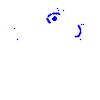
Particle: electron